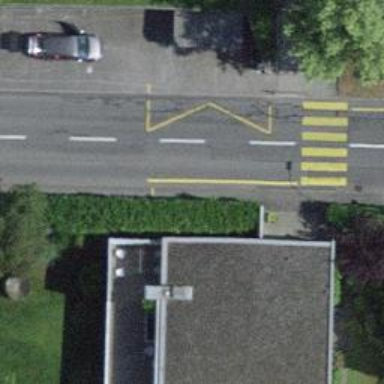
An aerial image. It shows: Public transport stop position.